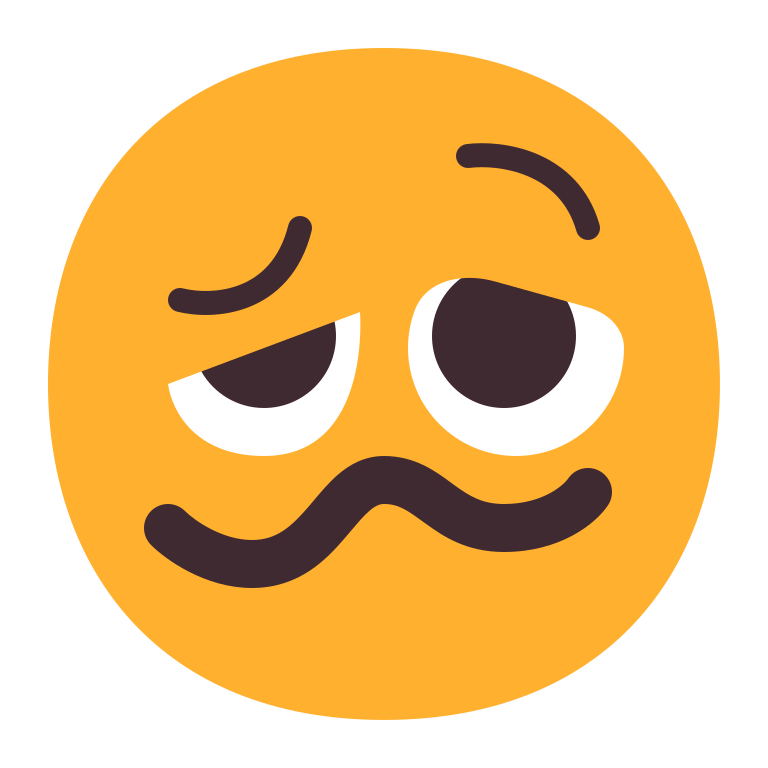
woozy face flat